Question: I try to test some anti-disassembly techniques. One of which jumps to the middle of an instruction, as in this image:

When using the code
'''
mov ax, 05EBh
xor eax, eax
jz -7
db 0xE8
'''
within a small program with NASM I get the following error:
Any idea how to fix that or which tool to use instead of NASM?
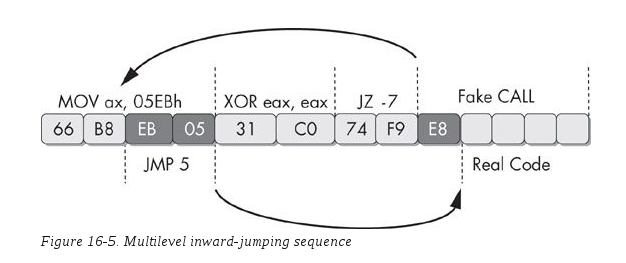
Answer: If you wanted to jump to the address where the 'jz' instruction starts, minus 7 bytes, then you can do that with:
'''
jz $-7
'''
From the <URL>:
> '$' evaluates to the assembly position at the beginning of the line containing the expression
Note that the 'mov' and 'xor' instructions total 6 bytes in size, so you'd be jumping to 1 byte before the start of the 'mov'. To jump according to your figure you'd use 'jz $-4'